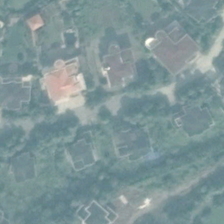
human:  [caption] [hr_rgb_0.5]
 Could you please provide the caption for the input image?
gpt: the residential is located by the road with many trees .

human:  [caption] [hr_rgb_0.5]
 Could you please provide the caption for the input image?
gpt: the residential is located by the road with many trees .

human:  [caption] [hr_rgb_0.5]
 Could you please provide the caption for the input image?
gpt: a curved road stretches through this residential zone with sporadic houses .

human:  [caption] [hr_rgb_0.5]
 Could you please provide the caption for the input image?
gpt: some red roof buildings are located on the lawns near a pathway .

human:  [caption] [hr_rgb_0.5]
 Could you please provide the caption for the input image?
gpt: some buildings and many green trees are in a medium residential area .